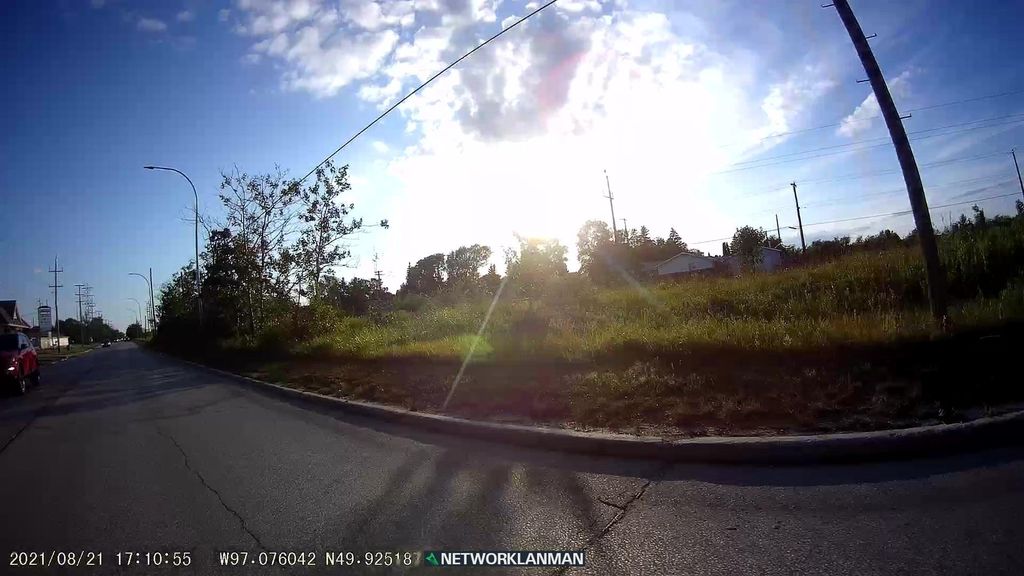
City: winnipeg